Question: I would like to have text in a pop up show upon hovering over a cell of a table. That works, however, I do not manage to get line breaks into that text. My example is adapted from here:<URL>
'''
---
title: "Line break in popover"
output: html_document
---
<script>
$(document).ready(function(){
$('[data-toggle="popover"]').popover();
});
</script>
'''{r echo = FALSE}
knitr::opts_chunk$set(echo = TRUE)
library(kableExtra)
popover_dt <- data.frame(
position = c("top", "bottom", "right", "left"),
stringsAsFactors = FALSE
)
popover_dt$'Hover over these items' <- cell_spec(
paste("Message on", popover_dt$position), # Cell texts
popover = spec_popover(content = c("line
break", "line<br/>break", "line&#013;break", "line&#10;break")))
kbl(popover_dt, escape = FALSE) %>%
kable_paper("striped", full_width = FALSE)
'''
'''
However, what I do not get to work is to make a line break between line and break in the pop up. I tried '
', '<br>', '&#013;', and '&#10;'. No attempt seems to work. Any idea how to solve that problem?

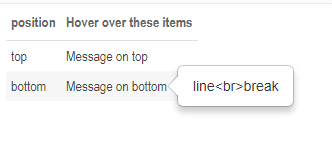
Answer: Add 'html: true' to your javascript:
'''
<script>
$(document).ready(function(){
$('[data-toggle="popover"]').popover({html: true});
});
</script>
'''
Then '<br/>' should provide a line break.